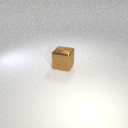
large brown metal cube